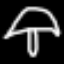
Label: mushroom